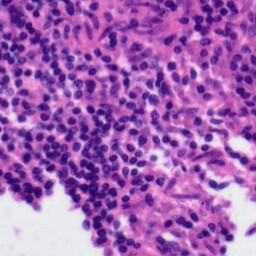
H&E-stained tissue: Tonsil